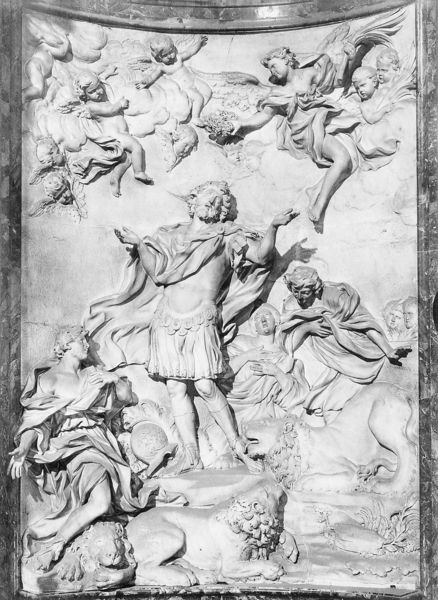
Titel: Martyrium des Heiligen Eustachio
Künstler: Melchiorre Cafà
Standort: Rom, S. Agnese (EU - I - Latium)
Schlagwörter: flügel, gott, himmel, mann, weiß, wolken, frauen, menschen, blumen, frau, marmor, männer, schleier, tiere, tuch, wolke, rock, bart, gesichter, falten, mensch, stehen, stein, bild, kirche, gewand, mantel, innen, kind, personen, fliegen, rund, engel, engelchen, putto, statue, relief, füße, italien, monochrom, baby, essen, glaube, religion, knien, helm, römer, löwen, christus, jesus, mythologisch, heiliger, löwe, heilige, anbeten, putten, putti, auferstehung, bitten, mamor, gewölbt, hochrelief, daniel, waffenrock, löwengrube, simon, sünder, ecce homo, jammern, auferstanden, löwer, samson, 1550, jessus, erhören, löwebn, engelchwen, umhangt